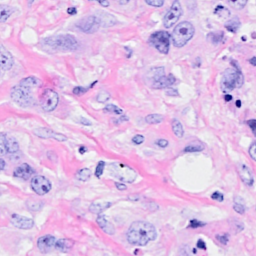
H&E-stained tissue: Breast